Question: I finally forced the 3 plots I want into one plot with 3 subplots...now I need to add a common colorbar, preferably horizontally oriented. Also, now that I have them as subplots, I have lost the labels that were there in a previous iteration.
It seems that the examples suggest I <URL>, but I don't quite get what the numbers in the arguments are.
'''
def plot_that_2(x_vals, y_vals, z_1_vals, z_2_vals, z_3_vals, figname, units, efficiency_or_not):
global letter_pic_width
plt.close() #I moved this up from the end of the file because it solved my QTagg problem
UI = [uniformity_calc(z_1_vals), uniformity_calc(z_2_vals), uniformity_calc(z_3_vals)]
ranges = [ str(int(np.max(z_1_vals) - np.min(z_1_vals))), str(int(np.max(z_2_vals) - np.min(z_2_vals))), str(int(np.max(z_3_vals) - np.min(z_3_vals)))]
z_vals = [z_1_vals, z_2_vals, z_3_vals]
fig = plt.figure(figsize = (letter_pic_width, letter_pic_width/3 ))
ax0 = fig.add_subplot(1,3,1, aspect = 1)
ax1 = fig.add_subplot(1,3,2, aspect = 1)
ax2 = fig.add_subplot(1,3,3, aspect = 1)
axenames = [ax0, ax1, ax2]
for z_val, unif, rangenum, ax in zip(z_vals, UI, ranges, axenames):
ax.scatter(x_vals, y_vals, c = z_val, s = 100, cmap = 'rainbow')
if efficiency_or_not:
ax.vmin = 0
ax.vmax = 1
ax.xlabel = 'Uniformity: ' + unif
else:
ax.xlabel = 'Uniformity: ' + unif + ' ' + rangenum + ' ppm'
plt.savefig('./'+ figname + '.jpg', dpi = 100)
'''

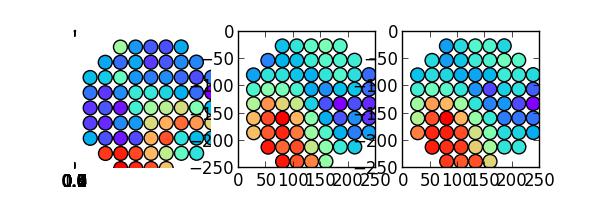
Answer: To set the xlabel, use 'ax.set_xlabel('Uniformity: ' + unif)' See more information <URL> in the documentation for axes.
The example you linked to uses the 'add_axes' method of a figure as an alternative to 'add_subplot'. The <URL> explains what the numbers in add_axes are: "Add an axes at position rect [left, bottom, width, height] where all quantities are in fractions of figure width and height."
'''
rect = l,b,w,h
fig.add_axes(rect)
'''